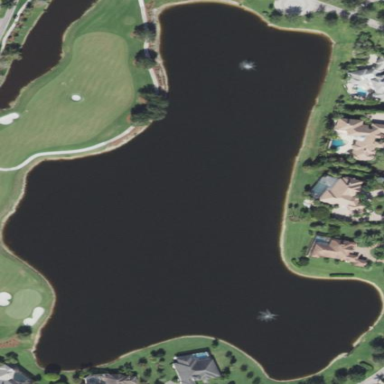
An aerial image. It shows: Water hazard in golf course. The hazard is natural water feature.